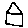
Label: house